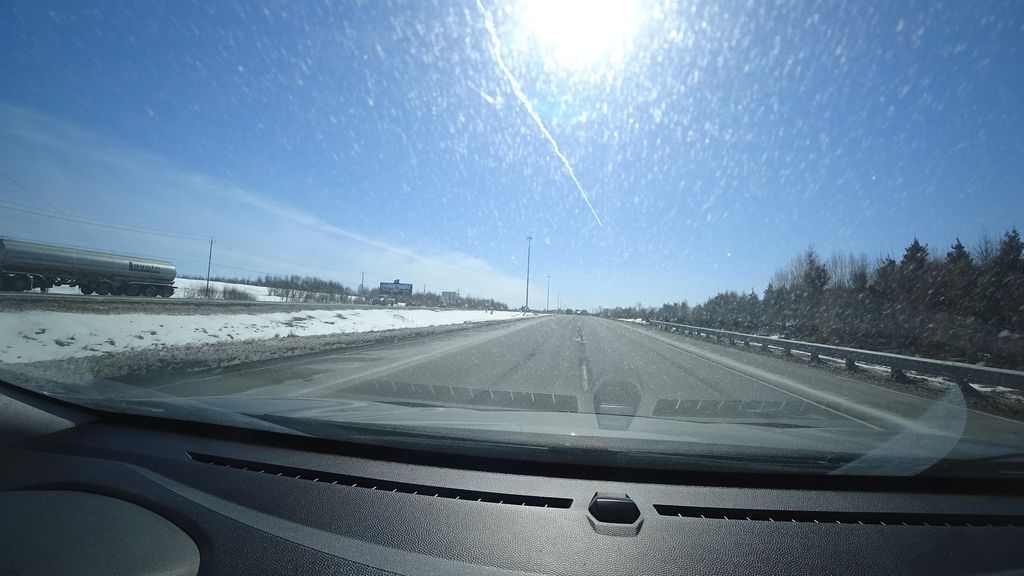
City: quebec_city